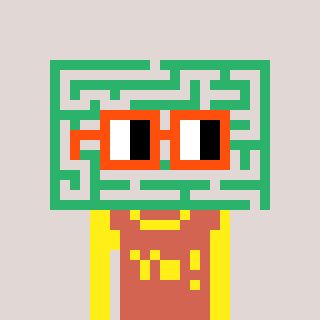
a pixel art character with square orange glasses, a maze-shaped head and a peachy-colored body on a warm background